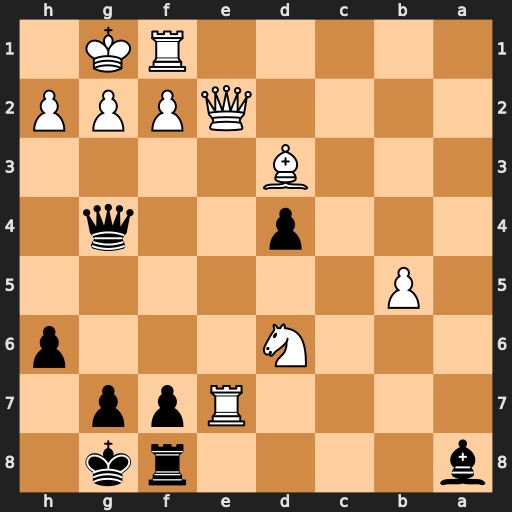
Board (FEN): b4rk1/4Rpp1/3N3p/1P6/3p2q1/3B4/4QPPP/5RK1
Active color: b
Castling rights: -
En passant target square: -
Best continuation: Qxg2#